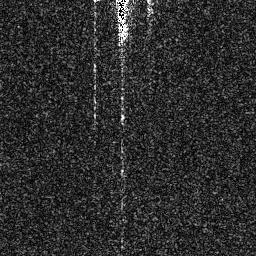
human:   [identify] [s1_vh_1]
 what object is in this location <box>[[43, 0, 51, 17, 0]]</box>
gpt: <ref>1 medium ship at the top</ref>